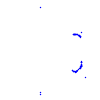
Particle: kaon